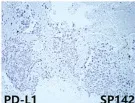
Clinical response to long-term immunotherapy and the effect of surgery. (B) Computed tomography scans and Magnetic resonance imaging showing clinical response to immunotherapy and the effect of surgery.
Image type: pathology (immunostaining)